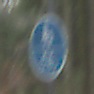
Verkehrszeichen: GemeinsamerGehUndRadweg
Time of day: Midday
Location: Outdoor (Nature)
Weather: Overcast
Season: NotSpecified
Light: Natural